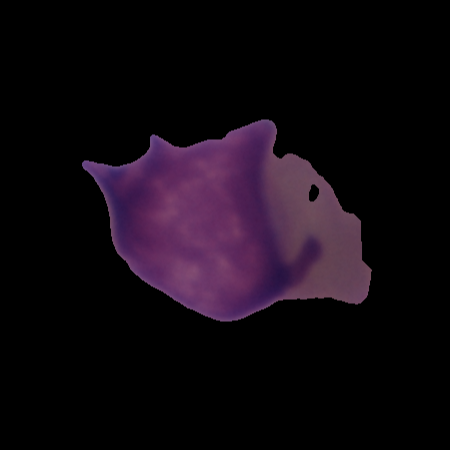
Label: healthy